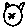
Label: cat